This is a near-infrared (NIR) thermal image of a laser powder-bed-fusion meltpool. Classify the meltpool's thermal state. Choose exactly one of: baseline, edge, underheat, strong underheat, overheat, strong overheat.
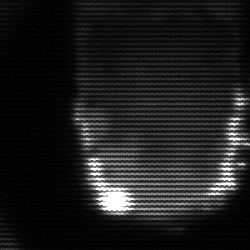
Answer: baseline